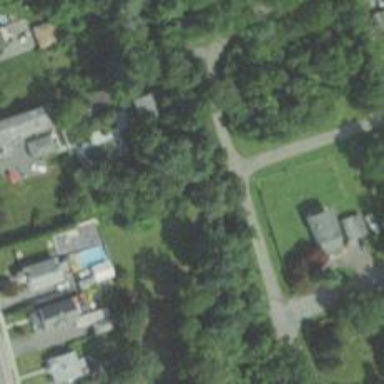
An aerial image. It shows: Driveway.